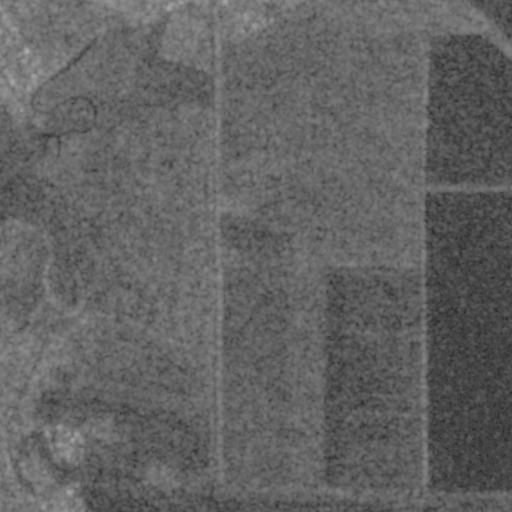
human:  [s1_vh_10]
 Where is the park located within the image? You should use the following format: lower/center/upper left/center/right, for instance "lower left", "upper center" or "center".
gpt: The park is located in the upper left of the image.
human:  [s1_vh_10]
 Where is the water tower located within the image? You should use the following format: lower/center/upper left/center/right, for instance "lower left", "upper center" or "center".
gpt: The water tower is located in the lower left of the image.
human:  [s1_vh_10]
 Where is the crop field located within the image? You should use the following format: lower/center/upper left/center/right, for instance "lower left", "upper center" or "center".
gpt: There is no crop field in the image.

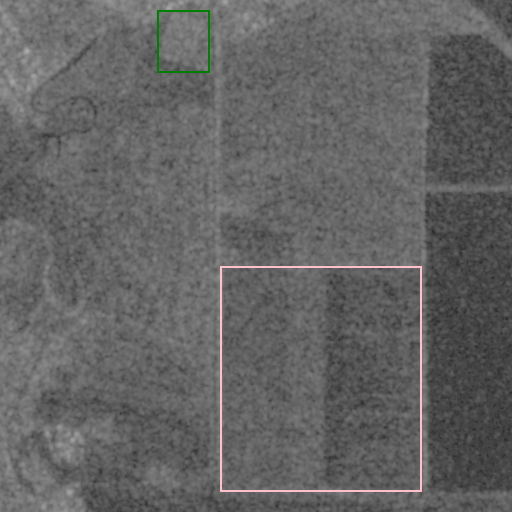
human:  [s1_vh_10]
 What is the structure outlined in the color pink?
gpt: The structure outlined in pink is a crop field.
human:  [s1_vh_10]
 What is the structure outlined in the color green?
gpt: The structure outlined in green is a park.
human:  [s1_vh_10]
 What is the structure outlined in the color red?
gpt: There is no red outline.